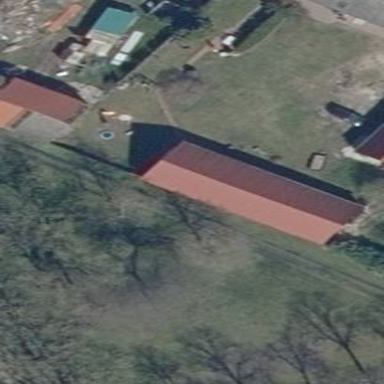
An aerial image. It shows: Simple house.